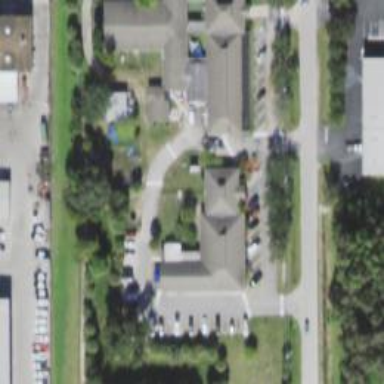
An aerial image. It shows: Animal shelter.